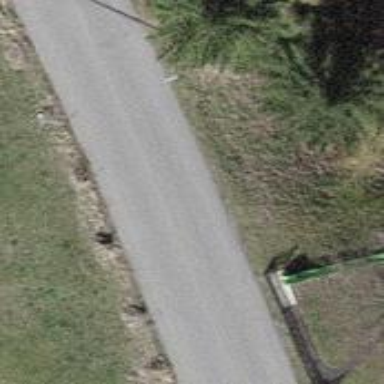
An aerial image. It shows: Unclassified road with paved surface.